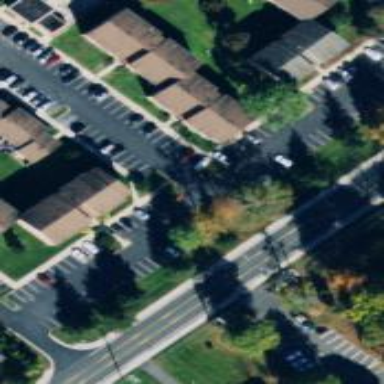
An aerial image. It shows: Residential road with asphalt surface and sidewalk on the left.